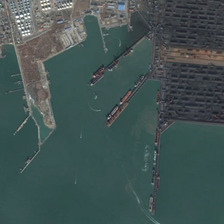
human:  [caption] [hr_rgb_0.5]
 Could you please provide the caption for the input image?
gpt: some boats are in a port near some storage tanks .

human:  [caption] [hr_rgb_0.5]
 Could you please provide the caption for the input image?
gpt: some boats are in a port near some storage tanks .

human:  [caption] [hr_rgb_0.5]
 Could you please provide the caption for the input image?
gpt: some boats are in a port near some storage tanks .

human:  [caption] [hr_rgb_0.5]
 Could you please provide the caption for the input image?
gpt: some boats are in a port near some storage tanks .

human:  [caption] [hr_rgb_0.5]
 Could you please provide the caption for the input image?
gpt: some boats are in a port near some storage tanks .